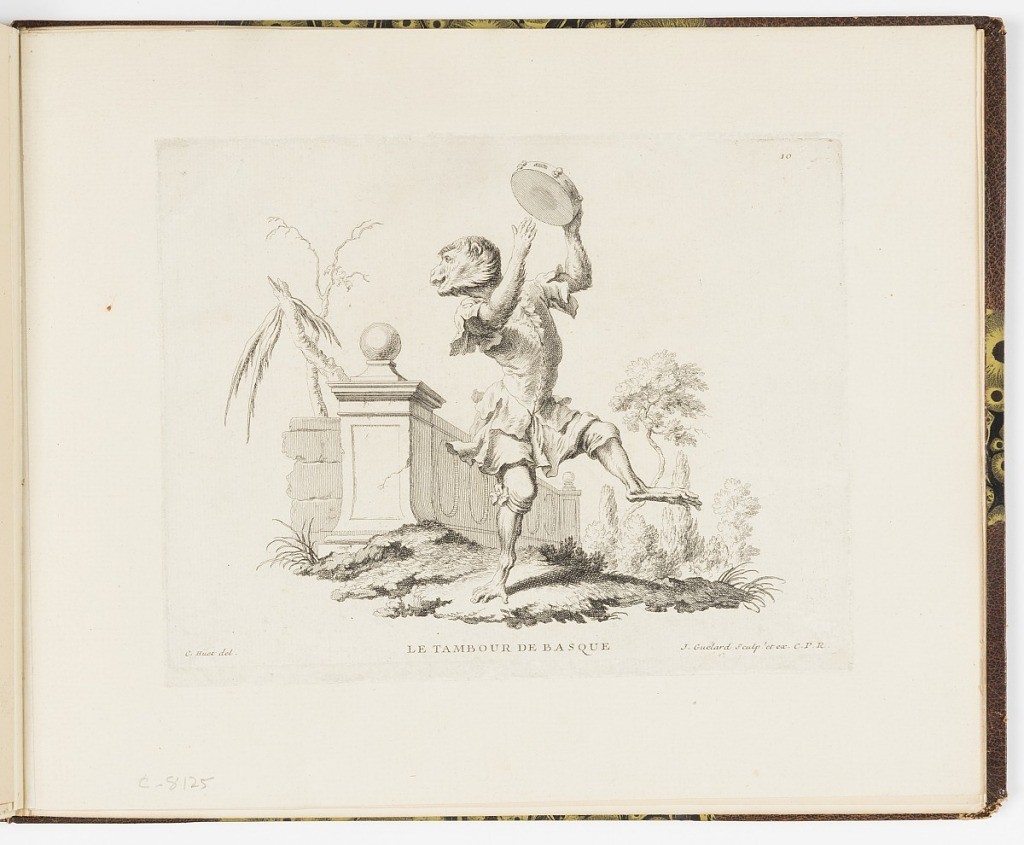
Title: LE TAMBOUR DE BASQUE
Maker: Christophe Huet, French, 1695 – 1759
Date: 1743
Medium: Etching on laid paper
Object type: Bound print
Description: Plate 10 of a series of 23 prints featuring monkeys acting as humans in various figural scenes. In an outdoor setting with trees and a garden wall, a monkey figure in human costume dances and plays the tambourine.